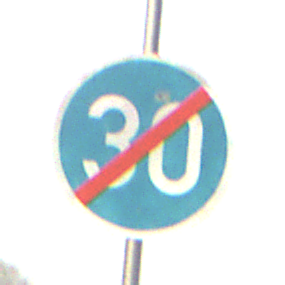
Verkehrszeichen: EndeMindestgeschwindigkeit
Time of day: SunriseSunset
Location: Outdoor (Urban)
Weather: PartlyCloudy
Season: NotSpecified
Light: Natural